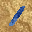
Label: 1